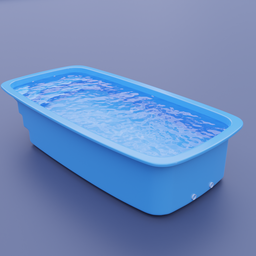
Label: appliances